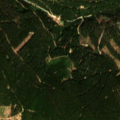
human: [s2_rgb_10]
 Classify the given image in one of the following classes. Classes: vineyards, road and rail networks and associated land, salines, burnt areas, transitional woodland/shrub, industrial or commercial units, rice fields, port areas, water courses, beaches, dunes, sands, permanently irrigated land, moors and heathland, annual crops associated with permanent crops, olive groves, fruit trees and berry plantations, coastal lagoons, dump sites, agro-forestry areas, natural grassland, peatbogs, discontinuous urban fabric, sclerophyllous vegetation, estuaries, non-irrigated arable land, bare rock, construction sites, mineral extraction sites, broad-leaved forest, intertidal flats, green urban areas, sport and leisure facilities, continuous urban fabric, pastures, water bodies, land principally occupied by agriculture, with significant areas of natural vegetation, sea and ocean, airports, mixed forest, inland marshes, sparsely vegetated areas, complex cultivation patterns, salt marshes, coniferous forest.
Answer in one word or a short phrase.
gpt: coniferous forest